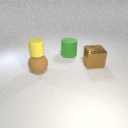
small yellow rubber cylinder above large brown rubber sphere